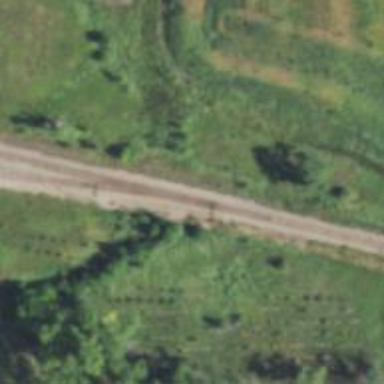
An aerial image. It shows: Railway track.